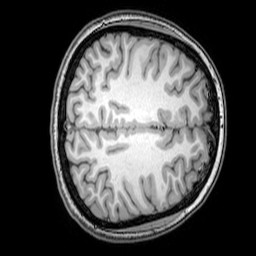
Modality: T1w
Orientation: axial
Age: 20
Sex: female
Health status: healthy
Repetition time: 0.081 s
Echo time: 0.037 s